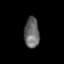
Tissue: prostate
Cell type: Myeloid cells
Senescence score: 0.7781
Nuclear area (px): 448
Mean DAPI intensity: 103.712